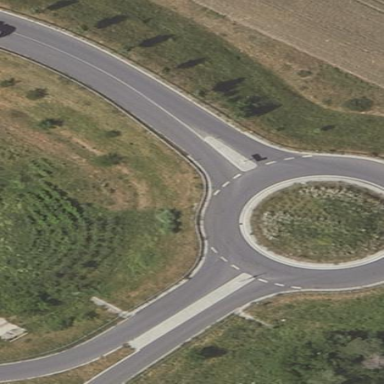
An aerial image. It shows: Tertiary road with asphalt surface leading to roundabout.